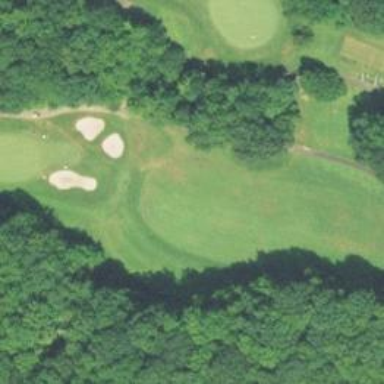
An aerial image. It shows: View of golf hole.